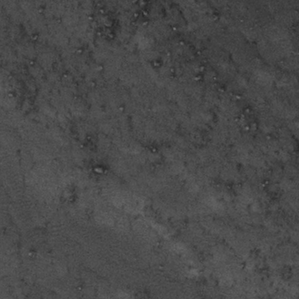
Label: frost